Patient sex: M
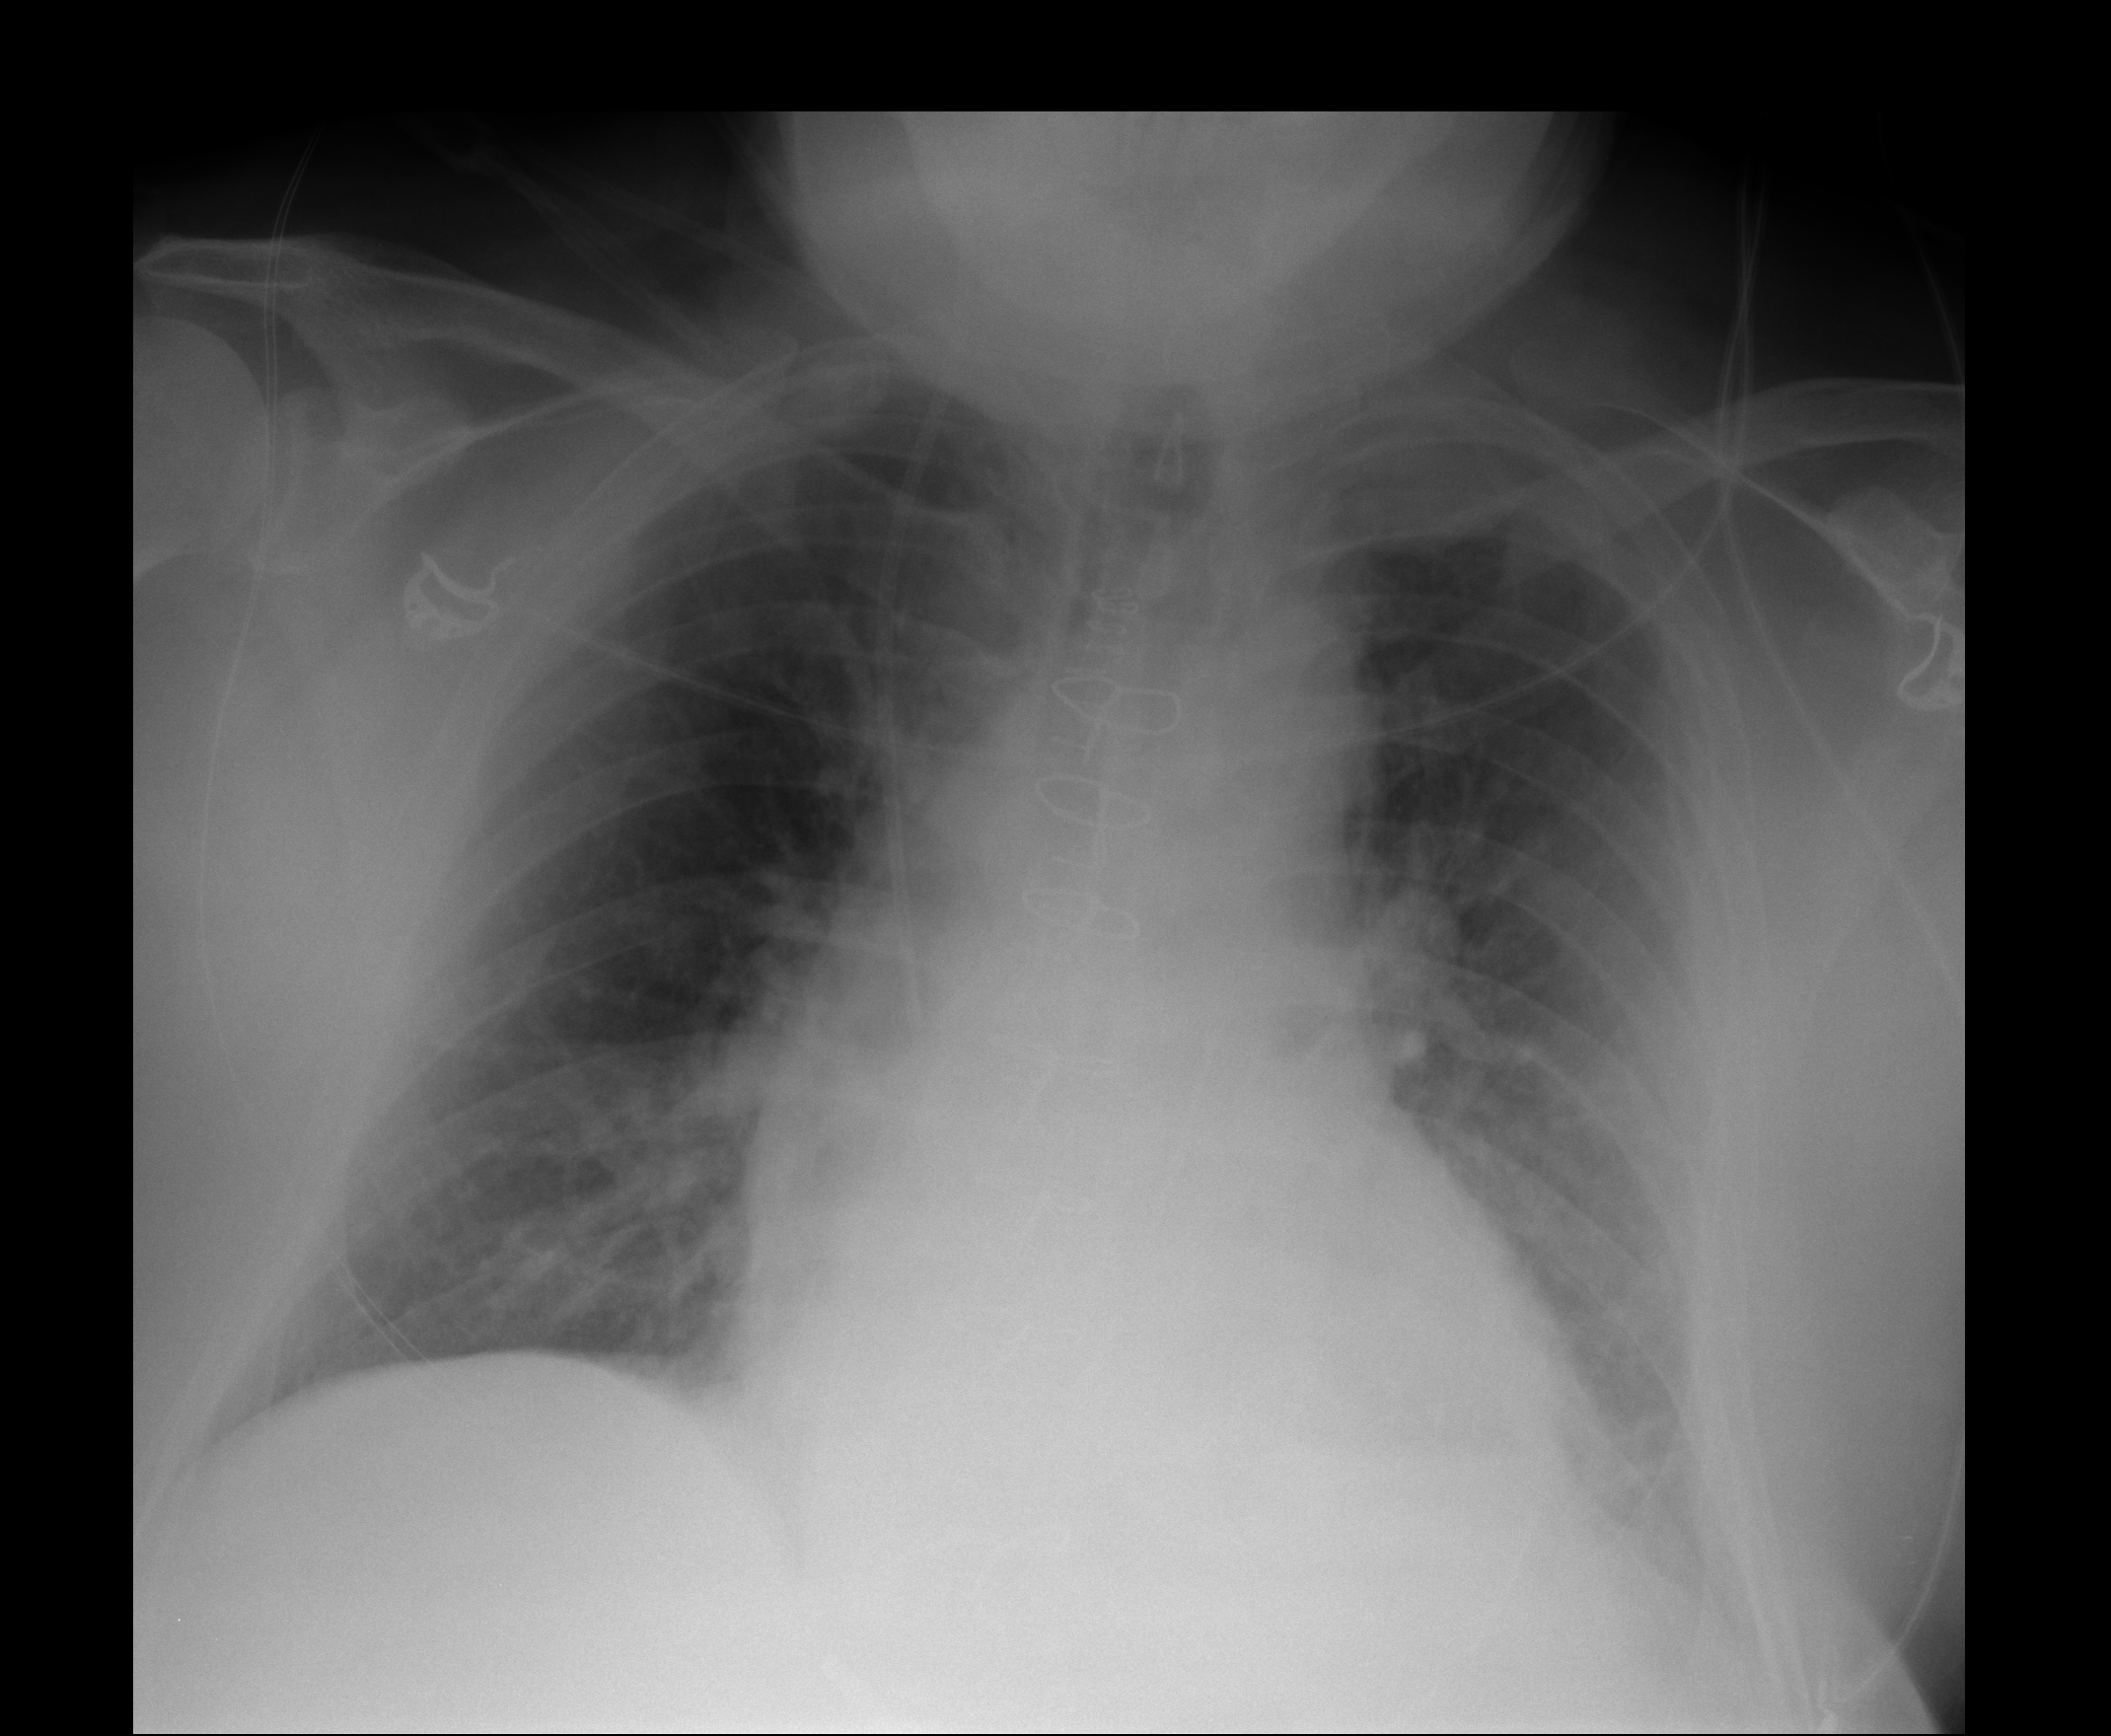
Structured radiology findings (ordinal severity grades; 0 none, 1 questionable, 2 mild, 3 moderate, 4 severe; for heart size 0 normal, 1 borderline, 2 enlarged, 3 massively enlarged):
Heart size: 2
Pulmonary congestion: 2
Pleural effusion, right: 0
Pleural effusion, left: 1
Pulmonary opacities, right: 1
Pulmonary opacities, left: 0
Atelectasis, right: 2
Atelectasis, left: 2